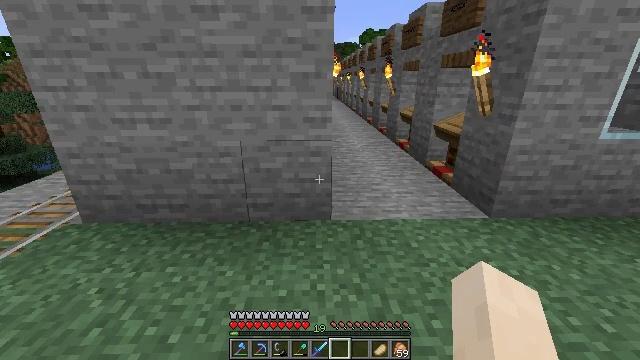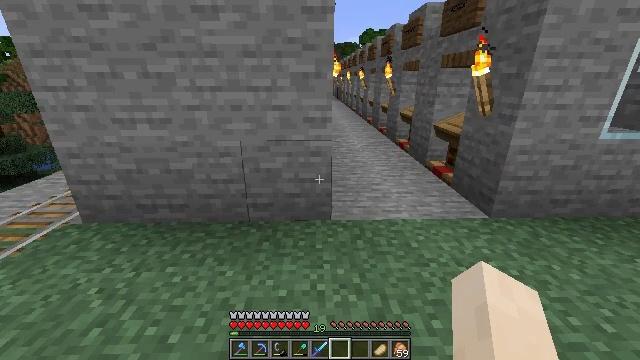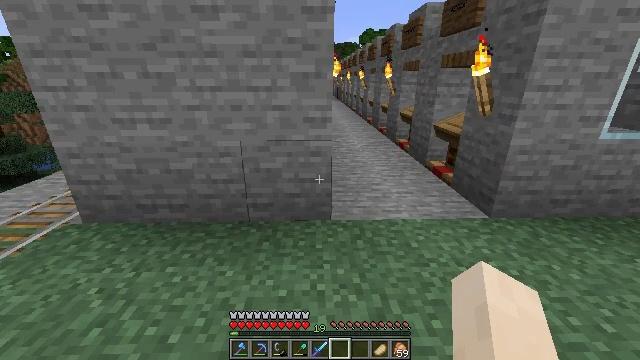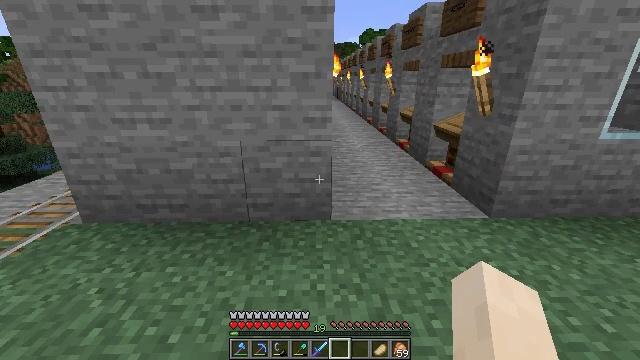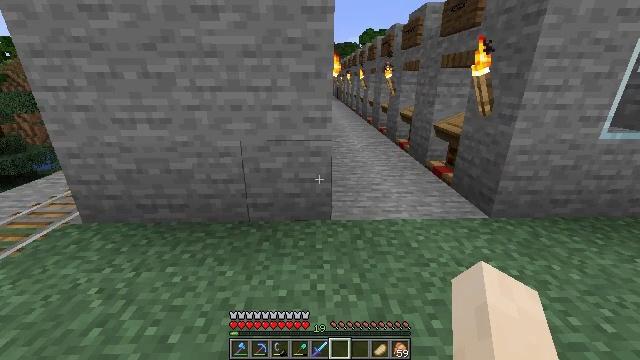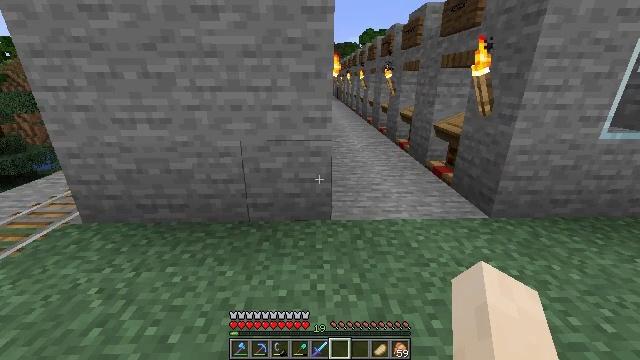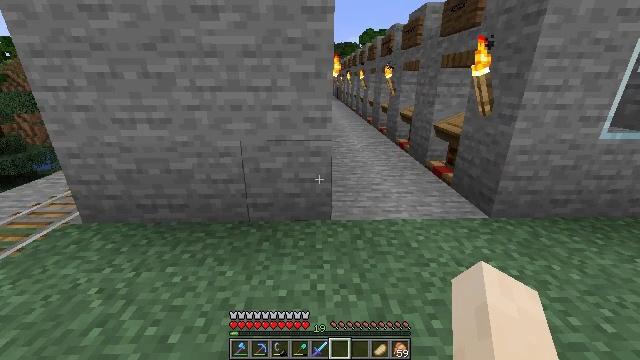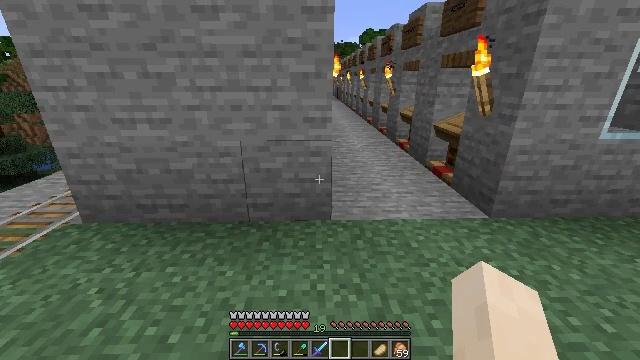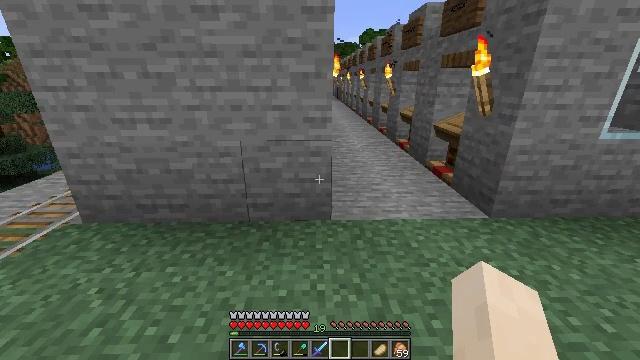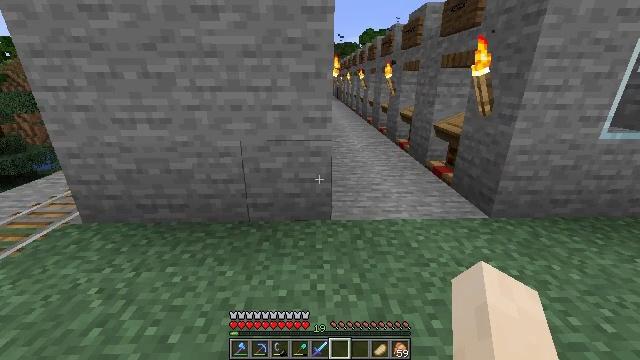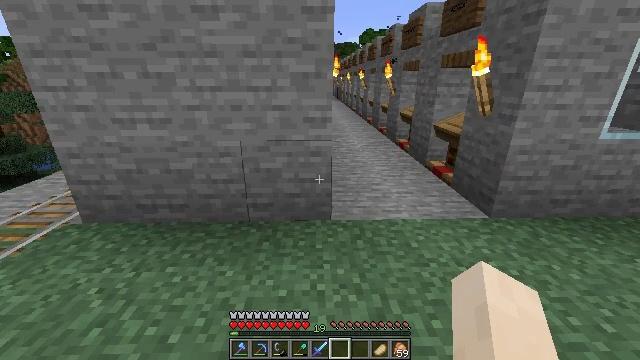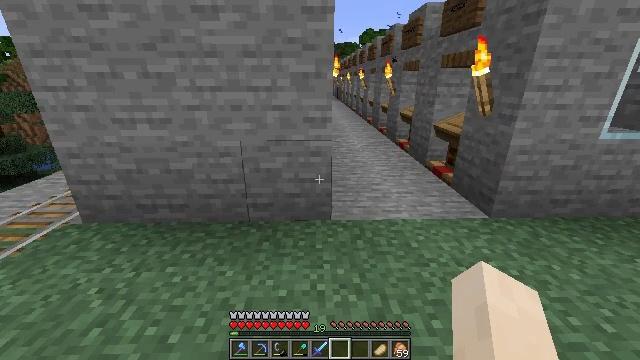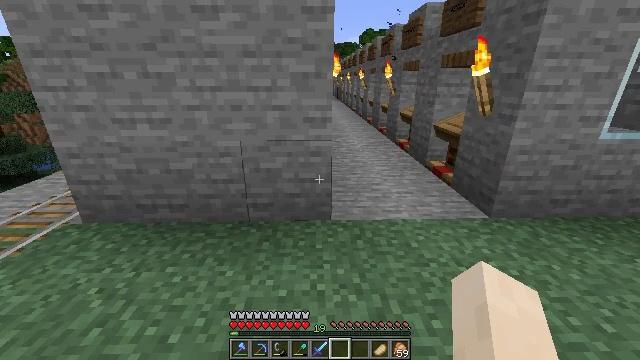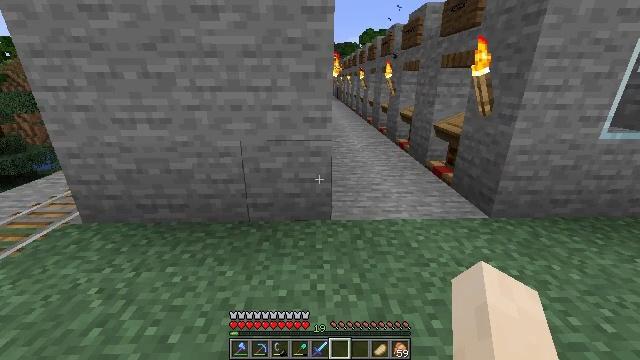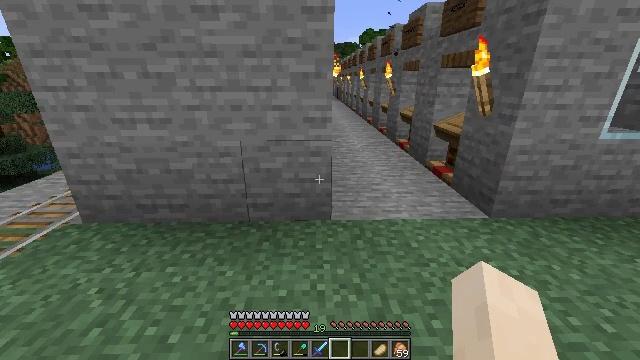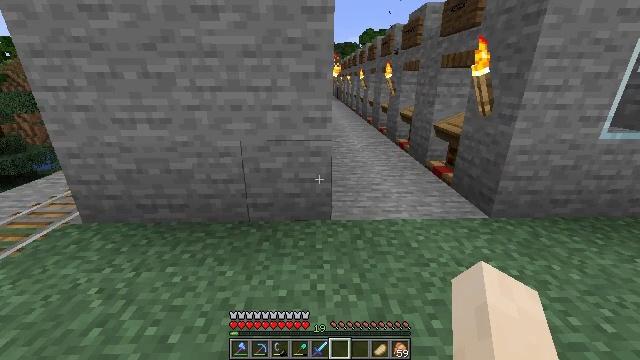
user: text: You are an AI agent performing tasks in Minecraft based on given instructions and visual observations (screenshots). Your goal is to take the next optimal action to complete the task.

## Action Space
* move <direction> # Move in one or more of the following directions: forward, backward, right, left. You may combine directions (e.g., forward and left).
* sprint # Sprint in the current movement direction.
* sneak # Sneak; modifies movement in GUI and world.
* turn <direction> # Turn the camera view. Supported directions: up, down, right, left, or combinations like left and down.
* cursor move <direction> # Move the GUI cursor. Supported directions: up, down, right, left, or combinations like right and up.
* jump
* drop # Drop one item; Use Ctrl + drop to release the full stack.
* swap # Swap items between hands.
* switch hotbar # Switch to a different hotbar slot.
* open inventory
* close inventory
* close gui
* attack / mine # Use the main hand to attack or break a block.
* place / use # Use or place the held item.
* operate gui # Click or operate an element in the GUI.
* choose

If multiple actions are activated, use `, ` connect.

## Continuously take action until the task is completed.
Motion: motion action
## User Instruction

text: Make a smooth stone slab using the crafting table.
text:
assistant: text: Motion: no_op
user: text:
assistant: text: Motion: no_op
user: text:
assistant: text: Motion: no_op
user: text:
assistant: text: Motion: no_op
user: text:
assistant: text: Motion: no_op
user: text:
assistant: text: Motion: no_op
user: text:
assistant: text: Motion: no_op
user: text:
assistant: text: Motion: no_op
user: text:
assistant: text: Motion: no_op
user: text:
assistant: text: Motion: no_op
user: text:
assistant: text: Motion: no_op
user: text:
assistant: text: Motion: no_op
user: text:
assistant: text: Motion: no_op
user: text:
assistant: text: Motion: no_op
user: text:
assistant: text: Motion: no_op
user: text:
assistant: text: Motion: no_op
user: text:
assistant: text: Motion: no_op
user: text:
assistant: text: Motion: no_op
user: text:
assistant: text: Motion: no_op
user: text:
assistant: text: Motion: no_op
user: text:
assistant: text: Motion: no_op
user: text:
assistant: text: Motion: no_op
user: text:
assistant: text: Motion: no_op
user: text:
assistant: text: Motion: no_op
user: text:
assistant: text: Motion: no_op
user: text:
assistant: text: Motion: no_op
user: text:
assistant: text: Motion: no_op
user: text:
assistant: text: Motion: no_op
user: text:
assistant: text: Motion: no_op
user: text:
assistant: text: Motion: no_op